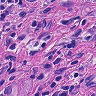
Metastatic tissue present: no